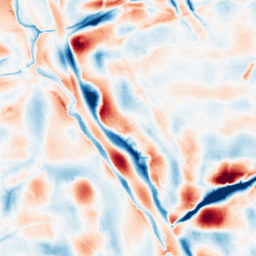
Category: wavelet
Decomposition family: wavelet_biorthogonal
Decomposition parameters: wavelet: bior4.4
level: 5
Upsampling method: sinc_hamming
Upsampling parameters: scale: 2
kernel_size: 16
Upsampling scale: 2